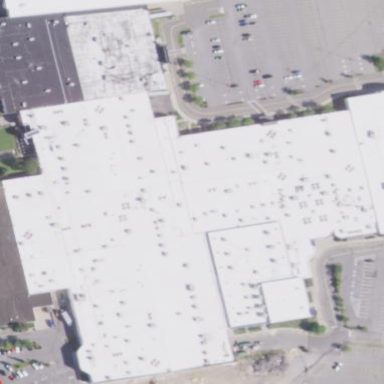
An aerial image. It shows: Mall building.